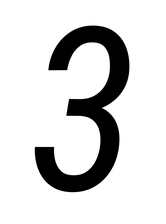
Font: Roboto-Italic_Condensed_Italic